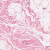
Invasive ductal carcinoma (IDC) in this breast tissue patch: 0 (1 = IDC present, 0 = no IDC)